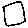
Label: square